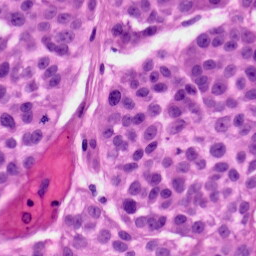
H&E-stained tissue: Skin